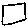
Label: square